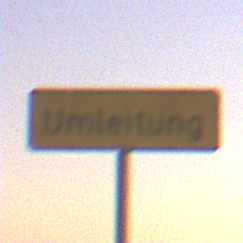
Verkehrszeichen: Umleitungsankuendigung
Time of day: Dawn
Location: Outdoor (RoadRail)
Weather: Clear
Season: NotSpecified
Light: Natural